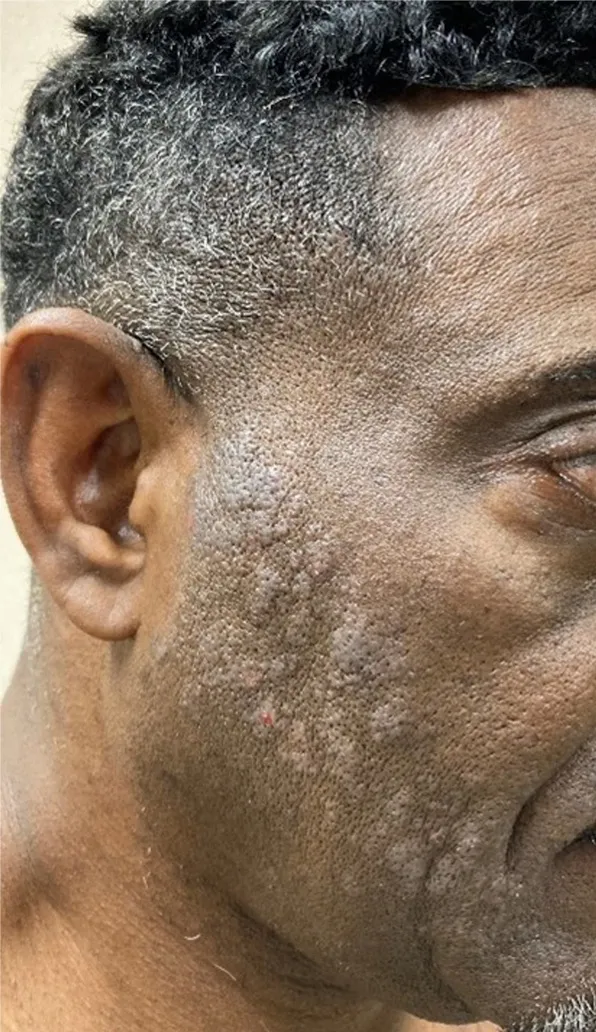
The patient presented with slightly hypopigmented, 1 to 15 mm mildly scaly, and focally excoriated, papules on the cheeks, postauricular area and back of the neck. These developed within 48 hours after applying black hair dye containing paraphenylenediamine. The dramatic erythema associated with contact dermatitis in light skinned patients is subtle in this patient with type V skin.
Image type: medical_photograph (other_medical_photograph)